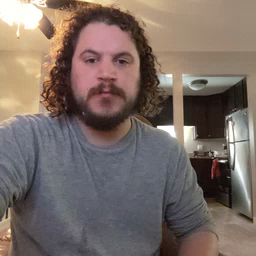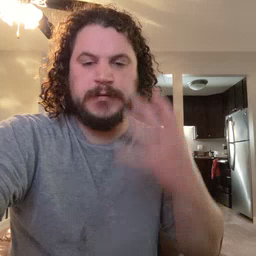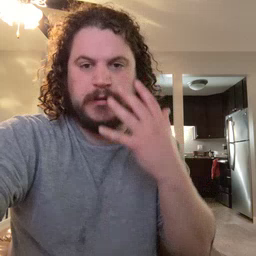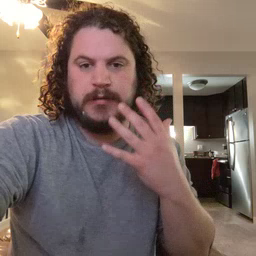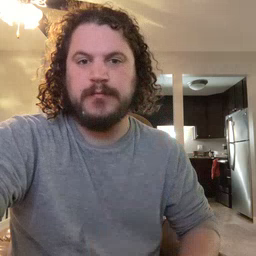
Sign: sad